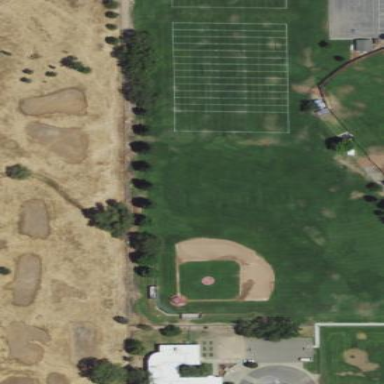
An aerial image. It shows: Baseball pitch for leisure land.